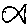
Label: fish